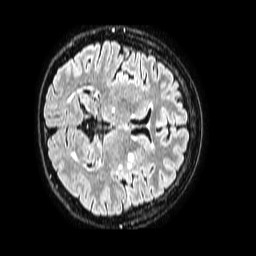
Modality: FLAIR
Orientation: axial
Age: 38
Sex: female
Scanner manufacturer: philips
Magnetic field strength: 1.5 T
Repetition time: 4.8 s
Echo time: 0.3 s